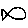
Label: fish